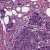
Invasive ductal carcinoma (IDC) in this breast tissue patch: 0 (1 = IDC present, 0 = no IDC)